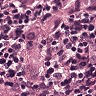
Metastatic tissue present: yes